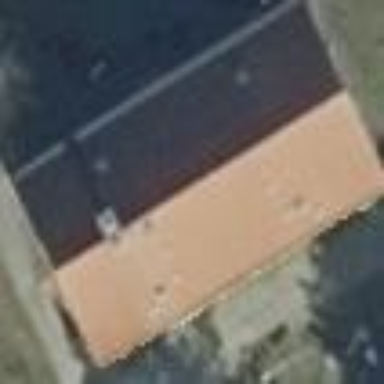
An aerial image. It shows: Gabled building.